Field crop: maize
Growth stage: 2
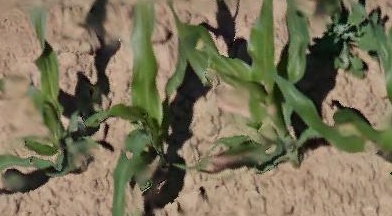
Species: maize